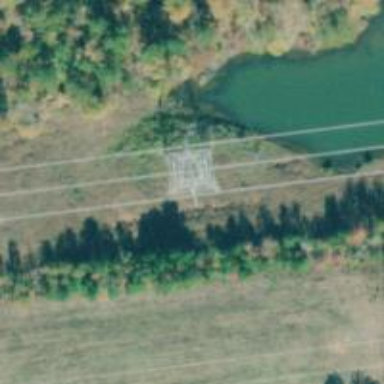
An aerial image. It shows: Lattice structure tower used for power distribution.